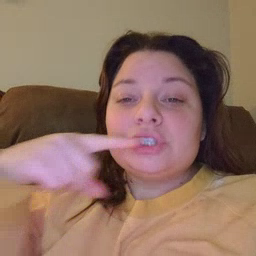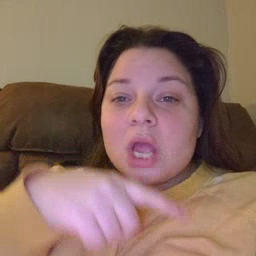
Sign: toothbrush